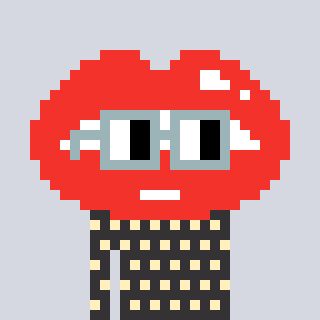
a pixel art character with square dark gray glasses, a lips-shaped head and a grayscale-colored body on a cool background